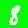
Digit: 8